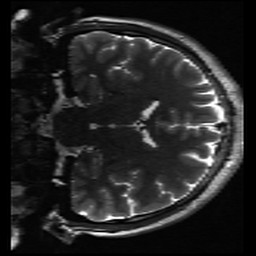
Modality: inplaneT2
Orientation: coronal